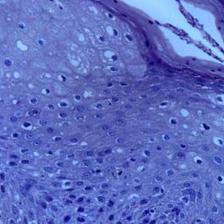
Diagnosis: OSCC